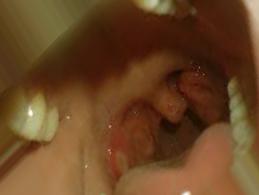
Condition: Mouth Ulcer